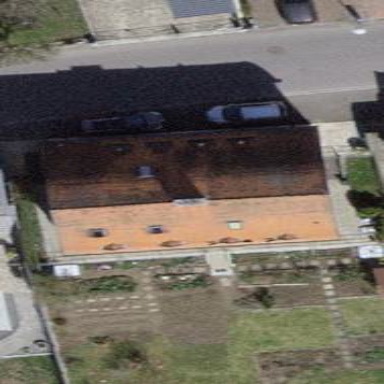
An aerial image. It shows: Round-gabled house.